Field crop: maize
Growth stage: 2
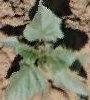
Species: datura